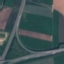
Land use / land cover: Highway